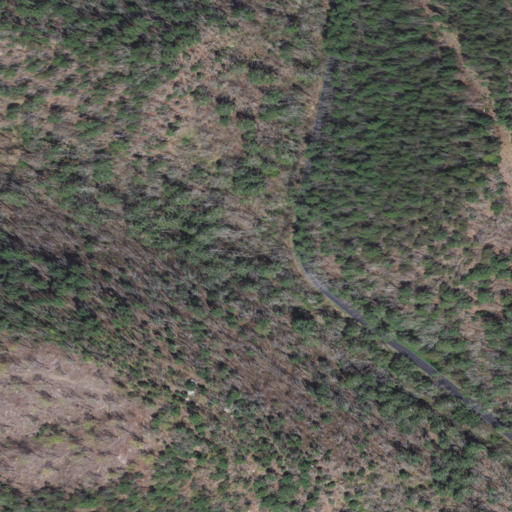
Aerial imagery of valley in Virginia named Buck Lick Hollow containing mixed forest, evergreen forest, deciduous forest, open development, grassland, and low intensity development